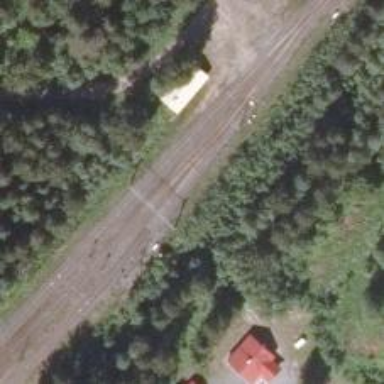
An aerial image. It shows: Railway track with electrified contact lines. This is siding track.